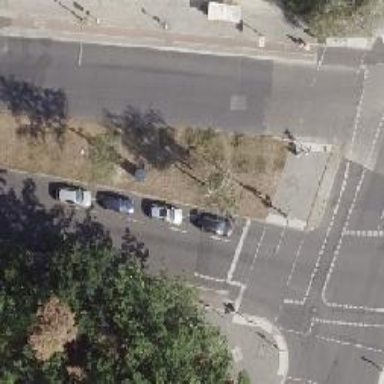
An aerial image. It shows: Secondary road with asphalt surface. There is cycle track on the right side.